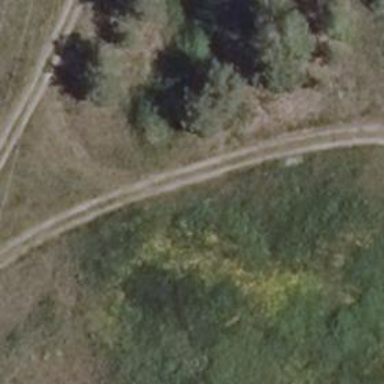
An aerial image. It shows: Track with grade 5 tracktype.